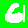
Digit: 6